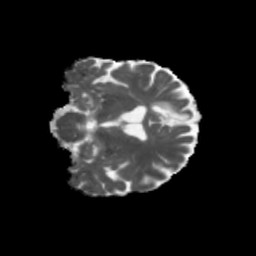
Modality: MD
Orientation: coronal
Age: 76
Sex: female
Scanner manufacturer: siemens
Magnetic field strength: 3 T
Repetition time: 5.47 s
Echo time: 0.0854 s